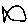
Label: fish